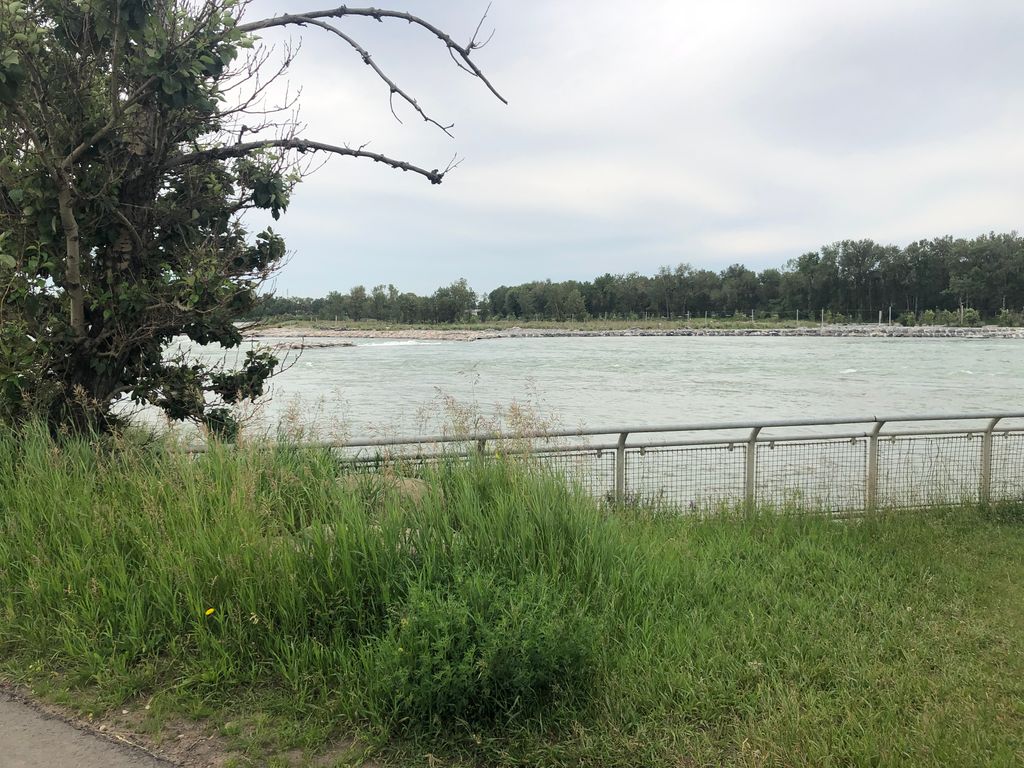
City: calgary